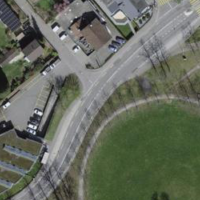
EUNIS habitat code: 54
Species observed at this site:
Onopordum acanthium